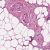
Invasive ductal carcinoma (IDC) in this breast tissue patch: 1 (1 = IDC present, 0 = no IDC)